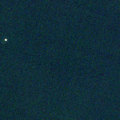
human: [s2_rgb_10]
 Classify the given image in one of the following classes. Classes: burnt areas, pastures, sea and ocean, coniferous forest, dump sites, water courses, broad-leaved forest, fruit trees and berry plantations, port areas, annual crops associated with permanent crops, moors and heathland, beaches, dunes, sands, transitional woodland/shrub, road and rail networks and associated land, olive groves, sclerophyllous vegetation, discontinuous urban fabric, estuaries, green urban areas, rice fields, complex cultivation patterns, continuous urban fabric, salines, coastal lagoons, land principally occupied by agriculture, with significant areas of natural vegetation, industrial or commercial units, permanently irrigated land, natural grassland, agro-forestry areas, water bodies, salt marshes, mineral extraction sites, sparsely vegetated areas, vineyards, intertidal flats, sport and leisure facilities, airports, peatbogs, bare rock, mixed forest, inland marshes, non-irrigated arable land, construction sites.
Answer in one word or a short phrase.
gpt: water bodies